Question: I am trying to math between value of 0 but in php code it's work properly but when that value come from database then it does not work.
Here is a demo to test only PHP code:
'''
<?php
$a = 0;
echo $a+1;
?>
'''
The result of this code
> 1
That ran properly, but when it came from database table then the "+" math does not work properly.
Here is my full code:
'''
<?php
ob_start();
require('config2.php');
// move_up & move_down ** up_down //
$move_up = $_POST['move_up'];
$move_down = $_POST['move_down'];
$up_down1 = $_POST['up_down'];
$up_down11 = $_POST['up_down'];
$forid = $_POST['forid'];
$up = $up_down1-1;
$down = $up_down11+1;
if($move_up) {
if($up_down1) {
$insert=mysql_query("UPDATE widgets_mata SET 'up_down' = '$up' WHERE 'widgets_mata_id' = $forid");
header("Location: yyy.php");
}
}
if($move_down) {
if($up_down11) {
$insert2=mysql_query("UPDATE widgets_mata SET 'up_down' = '$down' WHERE 'widgets_mata_id' = $forid");
header("Location: yyy.php");
}
}
?>
<!DOCTYPE html PUBLIC "-//W3C//DTD XHTML 1.0 Transitional//EN" "http://www.w3.org/TR/xhtml1/DTD/xhtml1-transitional.dtd">
<html xmlns="http://www.w3.org/1999/xhtml">
<head>
<meta http-equiv="Content-Type" content="text/html; charset=utf-8" />
<title>Untitled Document</title>
</head>
<body>
<?php $query2=mysql_query("SELECT * FROM widgets_mata ORDER BY up_down ASC");
while($rows2=mysql_fetch_assoc($query2))
{
$widgets_mata_id2=$rows2['widgets_mata_id'];
$widgets_id2=$rows2['widgets_id'];
$up_down2=$rows2['up_down'];
$field2=$rows2['field'];
if($field2=='R') {
$query3 = "SELECT * FROM widgets WHERE 'widgets_id'=$widgets_id2";
$result3 = mysql_query($query3);
while($rows3 = mysql_fetch_assoc($result3))
{
$widgets_id3=$rows3['widgets_id'];
$fu_name3=$rows3['fu_name'];
$func_name3=$rows3['func_name'];
$func3=$rows3['func'];
?>
<h3> <?php echo $fu_name3; ?></h3>
<div>
Plaese select your options
<br />
<br />
<form method="post" action="<?php echo $_SERVER['PHP_SELF']; ?>">
<label>
<input name="forid" type="hidden" id="hiddenField" value="<?php echo $widgets_mata_id2; ?>" />
<input name="up_down" type="hidden" id="hiddenField" value="<?php echo $up_down2; ?>" />
<input type="submit" name="move_up" value="Move Up" /> &nbsp; &nbsp;
<input type="submit" name="move_down" value="Move Down" />
<br />
<br />
<input type="submit" name="button" id="button" value="Save" />
</label>
&nbsp;
&nbsp;
<label>
<input type="submit" name="button2" id="button2" value="Delete" />
</label>
&nbsp;
&nbsp;
<label>
<input type="submit" name="button3" id="button3" value="Cancel" />
</label>
</form>
</div>
<?php
}
}
}
?>
</body>
</html>
'''
Here is my
'''
<?php
$con = mysql_connect('localhost','root','')
or die(mysql_error());
mysql_select_db ("myweb");
?>
'''
Here is my SQL
'''
CREATE TABLE IF NOT EXISTS 'widgets_mata' (
'widgets_mata_id' int(11) NOT NULL,
'widgets_id' int(11) NOT NULL,
'up_down' int(10) DEFAULT '1',
'field' text NOT NULL
) ENGINE=InnoDB AUTO_INCREMENT=4 DEFAULT CHARSET=latin1;
--
-- Dumping data for table 'widgets_mata'
--
INSERT INTO 'widgets_mata' ('widgets_mata_id', 'widgets_id', 'up_down', 'field') VALUES
(1, 1, 0, 'R'),
(2, 2, 2, 'R'),
(3, 3, 3, 'R');
--
-- Indexes for dumped tables
--
--
-- Indexes for table 'widgets_mata'
--
ALTER TABLE 'widgets_mata'
ADD PRIMARY KEY ('widgets_mata_id');
--
-- AUTO_INCREMENT for dumped tables
--
--
-- AUTO_INCREMENT for table 'widgets_mata'
--
ALTER TABLE 'widgets_mata'
MODIFY 'widgets_mata_id' int(11) NOT NULL AUTO_INCREMENT,AUTO_INCREMENT=4;
/*!40101 SET CHARACTER_SET_CLIENT=@OLD_CHARACTER_SET_CLIENT */;
/*!40101 SET CHARACTER_SET_RESULTS=@OLD_CHARACTER_SET_RESULTS */;
/*!40101 SET COLLATION_CONNECTION=@OLD_COLLATION_CONNECTION */;
'''
My problem is with the "0" here:

Then the addition is not working. But when the value is "1"or"2"or"3" then the code works properly.
If you don't understand my question so please run my codes I give full code here
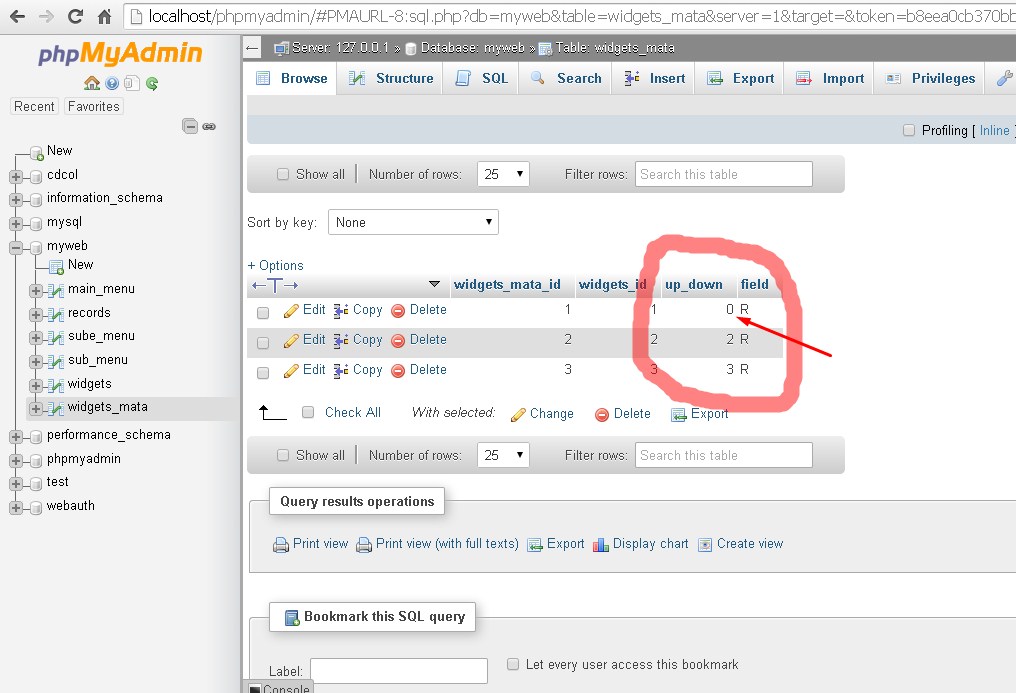
Answer: I having run you code and I just found you solution.
in your Phpmyadmin database in side mate table cell name 'up_down' update that, please goto 'up_down' And then you can test that you will find the different.